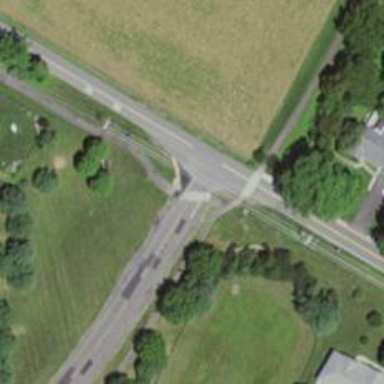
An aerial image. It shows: Marked crossing on cycleway.